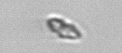
Label: Dinophyceae